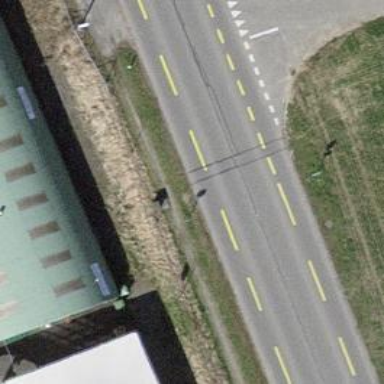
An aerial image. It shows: Secondary road with asphalt surface and lanes for cycling in both directions.